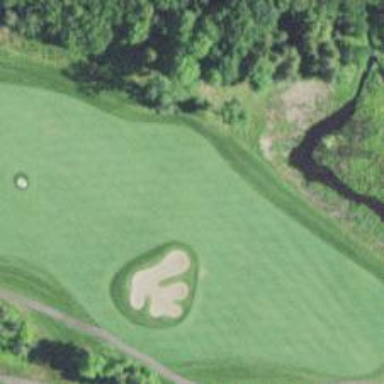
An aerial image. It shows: Golf hole.